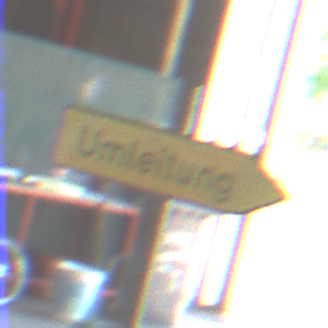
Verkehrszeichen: UmleitungswegweiserRechtsweisend
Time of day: Midday
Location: Indoor (Urban)
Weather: NotSpecified
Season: NotSpecified
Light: Natural